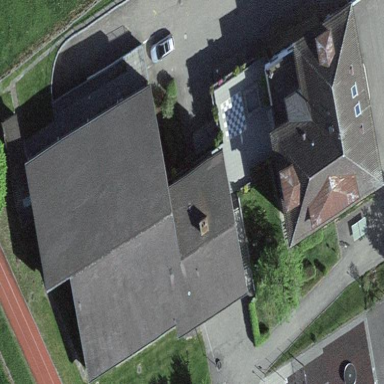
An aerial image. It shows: School building.